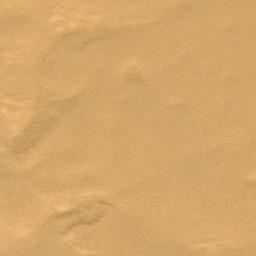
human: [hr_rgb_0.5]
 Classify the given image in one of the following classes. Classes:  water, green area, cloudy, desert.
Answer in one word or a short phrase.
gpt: desert